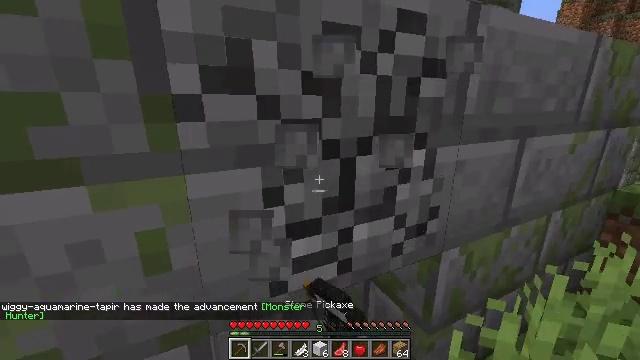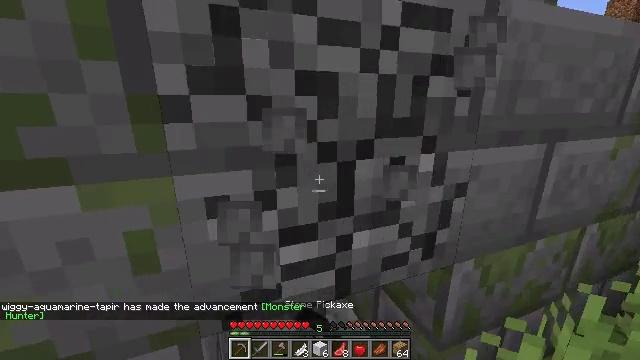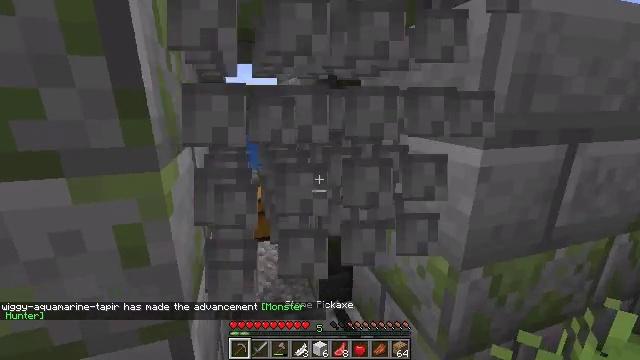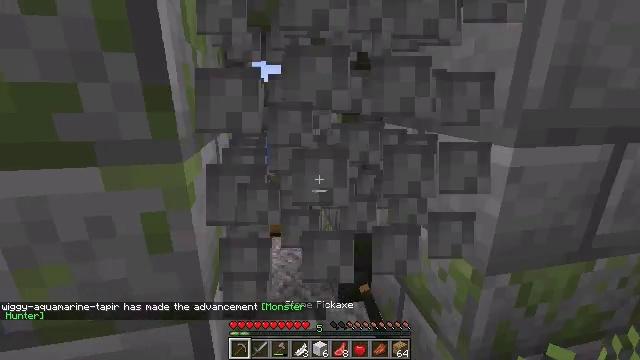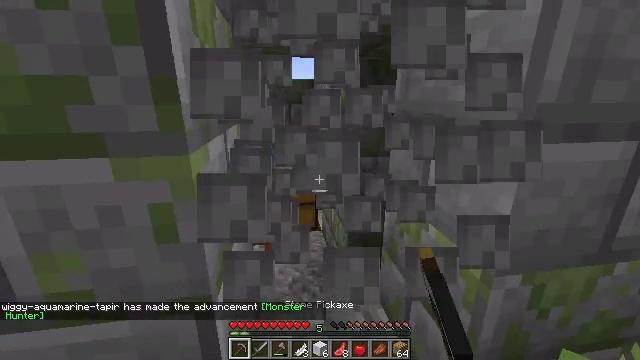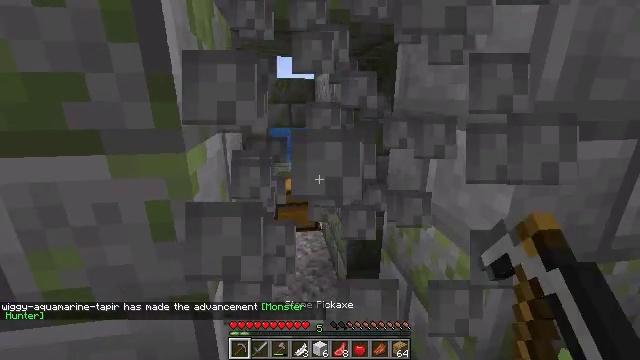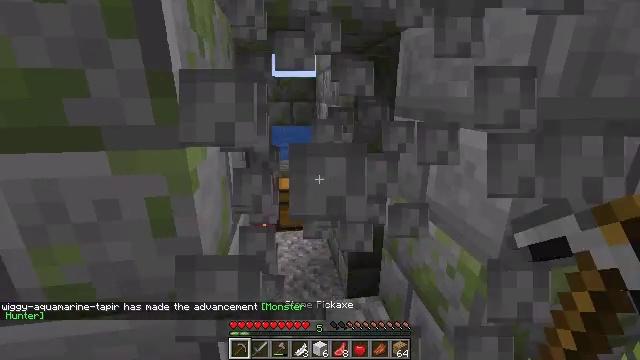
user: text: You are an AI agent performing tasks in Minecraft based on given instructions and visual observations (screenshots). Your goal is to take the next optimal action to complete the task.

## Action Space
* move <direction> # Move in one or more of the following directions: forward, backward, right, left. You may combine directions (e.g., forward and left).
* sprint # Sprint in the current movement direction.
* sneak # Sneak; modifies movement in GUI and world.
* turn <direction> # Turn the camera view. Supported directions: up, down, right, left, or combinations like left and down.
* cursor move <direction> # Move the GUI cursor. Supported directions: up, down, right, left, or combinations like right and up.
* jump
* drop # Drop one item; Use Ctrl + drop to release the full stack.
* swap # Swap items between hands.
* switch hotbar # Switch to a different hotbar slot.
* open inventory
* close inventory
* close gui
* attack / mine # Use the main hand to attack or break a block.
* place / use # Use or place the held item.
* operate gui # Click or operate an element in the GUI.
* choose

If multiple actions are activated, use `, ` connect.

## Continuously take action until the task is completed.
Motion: motion action
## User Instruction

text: Mine the cracked stone bricks.
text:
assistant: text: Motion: turn left, attack / mine
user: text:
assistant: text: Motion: turn left, attack / mine
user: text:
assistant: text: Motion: turn left, attack / mine
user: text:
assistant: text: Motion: turn left, attack / mine
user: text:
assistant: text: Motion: attack / mine
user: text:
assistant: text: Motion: attack / mine
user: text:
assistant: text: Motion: attack / mine